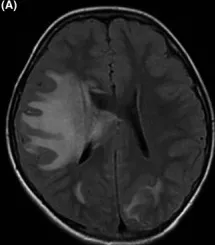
A, MRI (on Day 1 of admission) showing patchy enhancement of cerebral white matter associated with a mild right to left midline shift.
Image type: radiology (mri)